Question: I have just begun creating my first restlet application. I have followed the restlet first steps tutorial. I have created all the files exactly as stated and the server runs perfectly when I run it but then when I call my service via postman I get this error:
'''
2015-04-20 20:39:53 0:0:0:0:0:0:0:1 - - 8182 GET /firstSteps/hello - 200 12 0 156 http://localhost:8182 Mozilla/5.0 (Windows NT 6.3; WOW64) AppleWebKit/537.36 (KHTML, like Gecko) Chrome/42.0.2311.90 Safari/537.36 -
An exception occured writing the response entity
java.lang.ClassCastException: org.restlet.data.Header cannot be cast to org.restlet.engine.header.Header
at org.restlet.ext.simple.internal.SimpleCall.writeResponseHead(SimpleCall.java:304)
at org.restlet.engine.adapter.ServerCall.sendResponse(ServerCall.java:450)
at org.restlet.engine.adapter.ServerAdapter.commit(ServerAdapter.java:187)
at org.restlet.engine.adapter.HttpServerHelper.handle(HttpServerHelper.java:144)
at org.restlet.ext.simple.internal.SimpleContainer.handle(SimpleContainer.java:80)
at org.simpleframework.http.core.Dispatcher.dispatch(Dispatcher.java:121)
at org.simpleframework.http.core.Dispatcher.run(Dispatcher.java:103)
at java.util.concurrent.ThreadPoolExecutor.runWorker(Unknown Source)
at java.util.concurrent.ThreadPoolExecutor$Worker.run(Unknown Source)
at java.lang.Thread.run(Unknown Source)
Error while handling an HTTP server call
'''
:
Helloworld Class:
'''
package smartRoom;
import org.restlet.resource.Get;
import org.restlet.resource.ServerResource;
/**
* Resource which has only one representation.
*/
public class Helloworld extends ServerResource {
@Get
public String represent() {
return "hello, world";
}
}
'''
and here is my application class:
'''
package smartRoom;
import org.restlet.Application;
import org.restlet.Component;
import org.restlet.Restlet;
import org.restlet.data.Protocol;
import org.restlet.routing.Router;
public class HelloworldAppilcation extends Application {
public static void main(String[] args) throws Exception {
// Create a new Component.
Component component = new Component();
// Add a new HTTP server listening on port 8182.
component.getServers().add(Protocol.HTTP, 8182);
// Attach the sample application.
component.getDefaultHost().attach("/firstSteps",
new HelloworldAppilcation());
// Start the component.
component.start();
}
/**
* Creates a root Restlet that will receive all incoming calls.
*/
@Override
public synchronized Restlet createInboundRoot() {
// Create a router Restlet that routes each call to a new instance of HelloWorldResource.
Router router = new Router(getContext());
// Defines only one route
router.attach("/hello", Helloworld.class);
return router;
}
}
'''
I have been unable to find any content online regarding this error. I re-created the project from scratch following the instructions to the tee and still got the same error. I am unsure as to what I am doing wrong and any help would be greatly apprecaited.
yes I can confirm the port is open and listening

<URL>
I have now also tried the maven tutorial and got the same result.
I gave it another go today and started from scratch re-downloading everything and it work perfectly this time. Not exactly sure what the problem was, but was most likely to do with the version of restlet is was using.
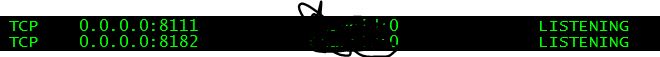
Answer: I would suggest you to use the version 2.3 of Restlet with a server connector like Jetty (add extension org.restlet.ext.jetty in your classpath).
As far as I can see, you did the right things to implement a starter application with Restlet.
Can you give us the exact version of Restlet you use?
Here is a sample of file 'pom.xml' that you can try for your application:
'''
<project xmlns="http://maven.apache.org/POM/4.0.0" xmlns:xsi="http://www.w3.org/2001/XMLSchema-instance"
xsi:schemaLocation="http://maven.apache.org/POM/4.0.0 http://maven.apache.org/xsd/maven-4.0.0.xsd">
<modelVersion>4.0.0</modelVersion>
<groupId>org.restlet</groupId>
<artifactId>restlet-starter</artifactId>
<name>${project.artifactId}</name>
<packaging>jar</packaging>
<version>1.0.0-snapshot</version>
<properties>
<restlet-version>2.3.1</restlet-version>
</properties>
<dependencies>
<dependency>
<groupId>org.restlet.jse</groupId>
<artifactId>org.restlet</artifactId>
<version>${restlet-version}</version>
</dependency>
<dependency>
<groupId>org.restlet.jse</groupId>
<artifactId>org.restlet.ext.jetty</artifactId>
<version>${restlet-version}</version>
</dependency>
</dependencies>
<repositories>
<repository>
<id>maven-restlet</id>
<name>Public online Restlet repository</name>
<url>http://maven.restlet.com</url>
</repository>
</repositories>
</project>
'''
Hope it helps you,
Thierry